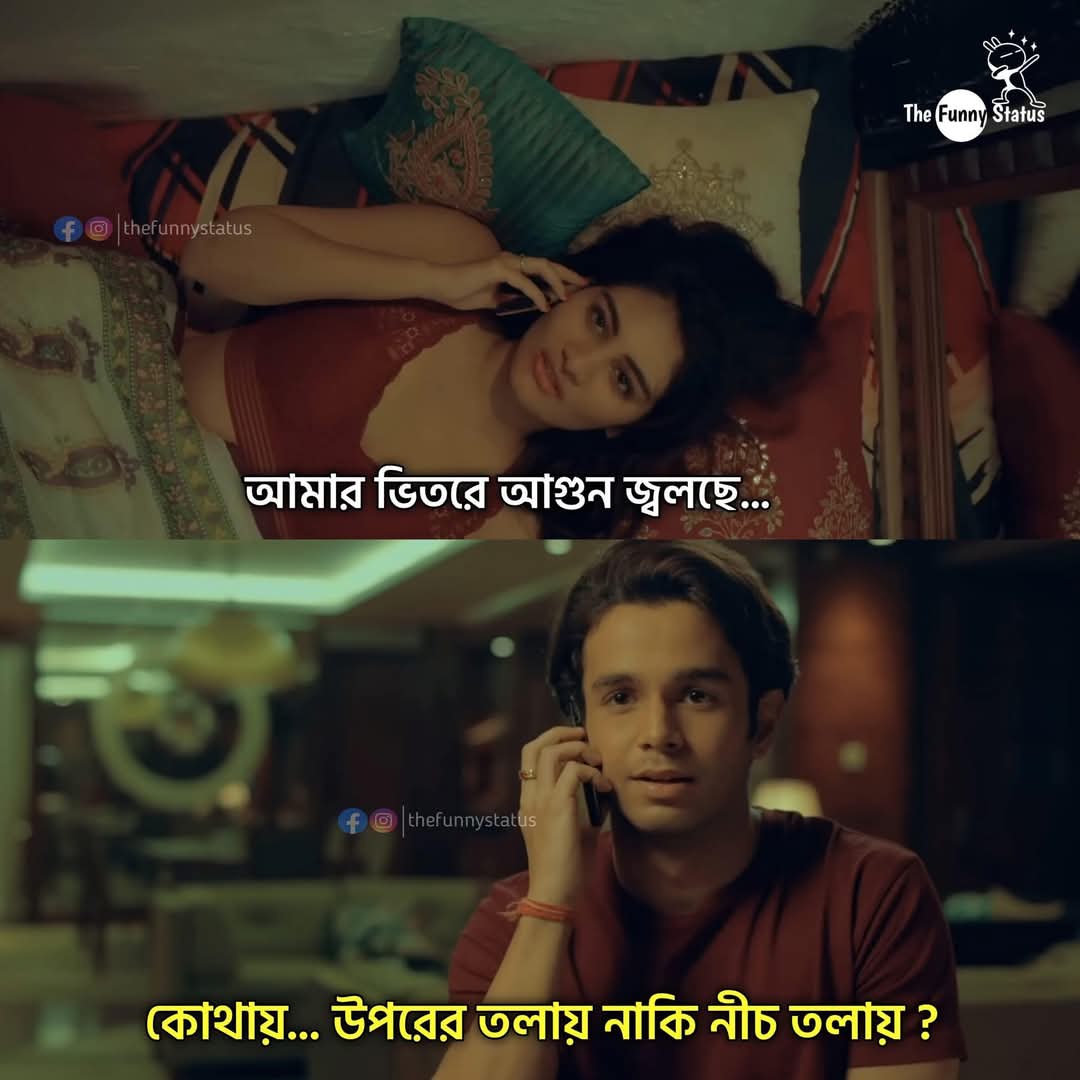
Text: আমার ভিতরে আগুন জ্বলছে...
কোথায়... উপরের তলায় নাকি নীচ তলায়?
Label: Non Hate